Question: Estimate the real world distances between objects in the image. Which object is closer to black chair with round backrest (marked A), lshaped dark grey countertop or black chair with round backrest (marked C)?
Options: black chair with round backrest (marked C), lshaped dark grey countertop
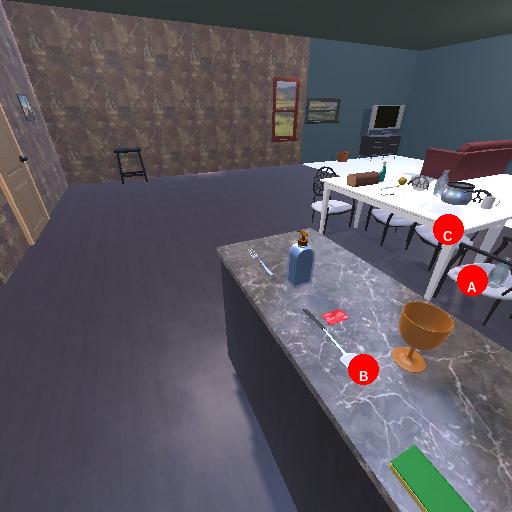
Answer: black chair with round backrest (marked C)